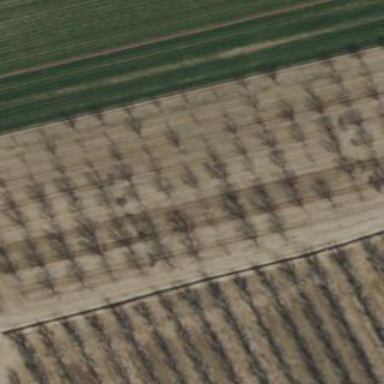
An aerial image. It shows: Orchard.